Question: I want to add children to my file in Project Explorer in Eclipse 4.2. I made an RCP project using "Plug-in with a multi-page editor" template. Ran it, added my file type (.mpe) to some existing project using wizard, it all works fine. Now I want to allow my file type (1) to have click-able children as for example .h file have(2). How to do this?

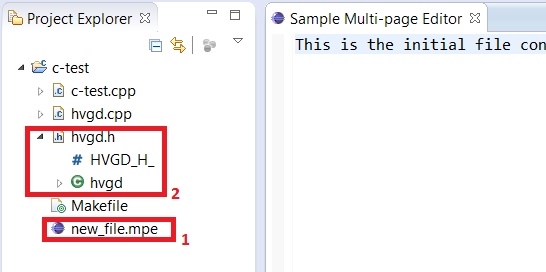
Answer: You will have to provide extension for "org.eclipse.ui.navigator.viewer" and "org.eclipse.ui.navigator.navigatorContent". Project explorer is based on Common navigation framework which allows the user to extend the functionality.
An example
The "org.eclipse.ui.navigator.viewer" extension
'''
<extension
id="navigator-viewbinding"
point="org.eclipse.ui.navigator.viewer">
<viewerContentBinding
viewerId="org.eclipse.ui.navigator.ProjectExplorer">
<includes>
<contentExtension
pattern="<plugin_name>.myResourceContent">
</contentExtension>
</includes>
</viewerContentBinding>
</extension>
'''
And "org.eclipse.ui.navigator.navigatorContent" extension
'''
<extension
id="navigator-content"
point="org.eclipse.ui.navigator.navigatorContent">
<navigatorContent
activeByDefault="true"
contentProvider="MyNavigatorContentProvider"
icon="icon.gif"
id="myResourceContent"
labelProvider="MyNavigatorLabelProvider"
name="Some Name"
priority="normal">
<triggerPoints>
<or>
<and>
<instanceof
value="org.eclipse.core.resources.IFile">
</instanceof>
<test
property="org.eclipse.core.resources.extension"
value="mpe">
</test>
</and>
</or>
</triggerPoints>
<possibleChildren>
<or>
<instanceof
value="<Class name of possible children>">
</instanceof>
</or>
</possibleChildren>
</extension>
'''
The class "MyNavigatorContentProvider" is implements "ICommonContentProvider" where you will have to parse your file & get the children u want to display.. The class "MyNavigatorLabelProvider" is to decorate your children in the viewer..
Hopefully this <URL> should help